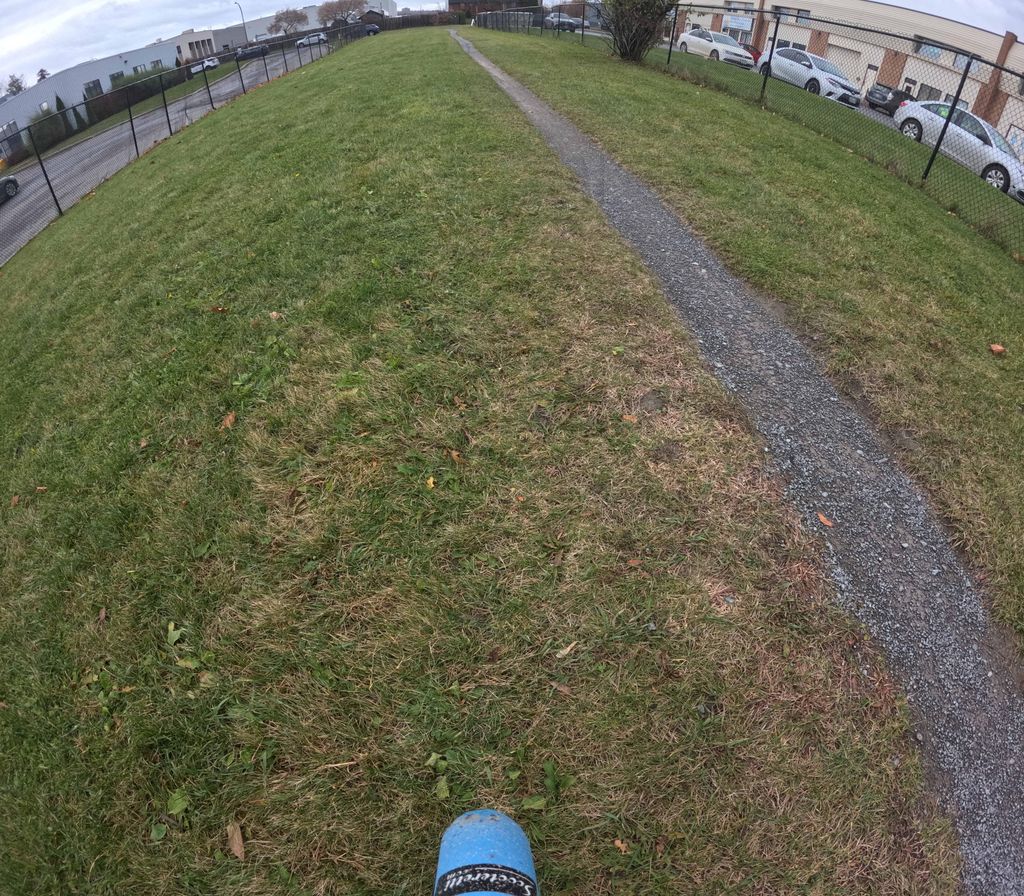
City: ottawa-gatineau